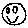
Label: smiley face